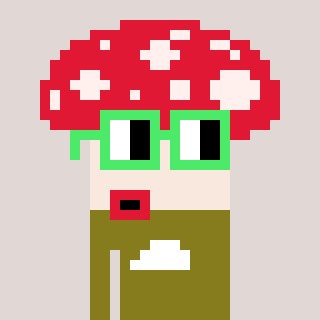
a pixel art character with square light green glasses, a mushroom-shaped head and a gunk-colored body on a warm background